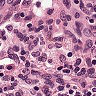
Metastatic tissue present: no